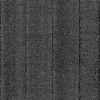
Atmospheric dust classification: dusty